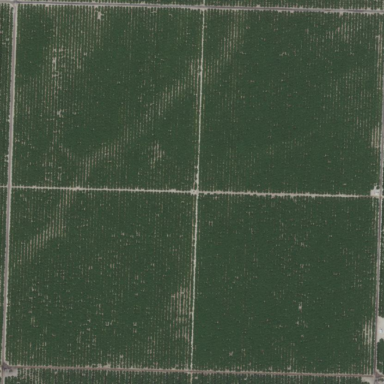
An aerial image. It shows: Almond orchard with rows of almond trees.